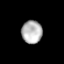
Tissue: prostate
Cell type: T cells
Senescence score: 0.3568
Nuclear area (px): 463
Mean DAPI intensity: 179.406